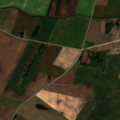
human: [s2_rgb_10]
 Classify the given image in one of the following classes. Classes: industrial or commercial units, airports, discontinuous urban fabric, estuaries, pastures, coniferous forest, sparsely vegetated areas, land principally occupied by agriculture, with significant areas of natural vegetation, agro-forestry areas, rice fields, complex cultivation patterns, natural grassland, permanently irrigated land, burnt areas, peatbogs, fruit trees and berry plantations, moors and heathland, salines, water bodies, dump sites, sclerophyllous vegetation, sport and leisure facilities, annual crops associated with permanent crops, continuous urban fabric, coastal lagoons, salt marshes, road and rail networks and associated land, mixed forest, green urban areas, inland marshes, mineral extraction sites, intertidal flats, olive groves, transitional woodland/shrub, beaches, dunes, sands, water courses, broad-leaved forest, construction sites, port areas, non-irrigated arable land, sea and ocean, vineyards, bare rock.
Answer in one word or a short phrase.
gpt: non-irrigated arable land, complex cultivation patterns